Question: We have a few services running on our internal server, named 'cpweb2'.

The is accessed locally by browsing to 'http://cpweb2/'.
To enable browsing to other applications, the other sites are assigned a different port number.
For example:
- 'http://cpweb2:8081/'- 'http://cpweb2:8093/'- 'http://cpweb2:8082/'- 'http://cpweb2:8095/'
As you can imagine, not many people simply remember the web address for these sites.
I am currently creating a new service called . I would like to give it a more user friendly URL like 'http://cpweb2/mainframe' or 'http://mainframe.cpweb2/', but I don't know how exactly to do that if is not one of my projects.
I guess this question is two parts.
1. Can I get my new AcpMainframe service added to the root level Default Web Site if I do not have the code for that root level website?
2. If so, how do I go about that?
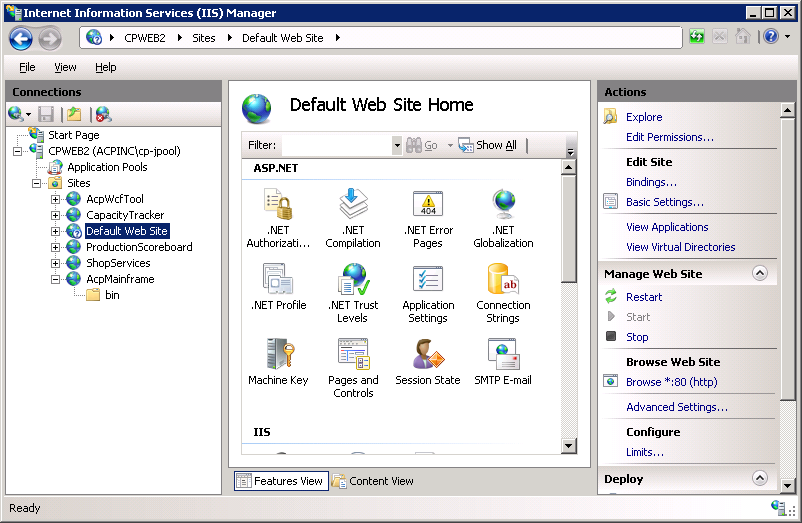
Answer: If you can use other hostnames in addition to the one you have, you can set bindings in IIS that will allow multiple sites to run on port 80. Examples can be found <URL>.